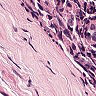
Metastatic tissue present: no